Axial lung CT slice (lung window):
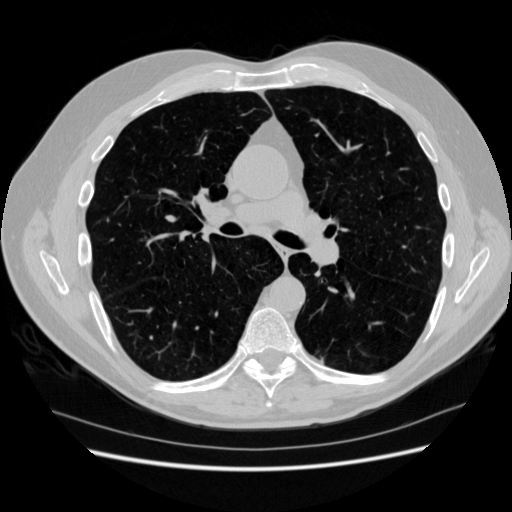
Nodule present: no